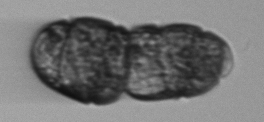
Label: Margalefidinium